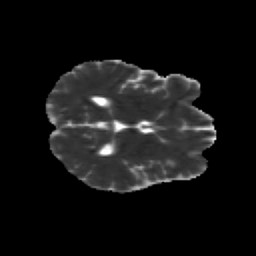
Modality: MD
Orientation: axial
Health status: healthy
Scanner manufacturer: siemens
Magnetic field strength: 3 T
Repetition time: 10 s
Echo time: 0.092 s